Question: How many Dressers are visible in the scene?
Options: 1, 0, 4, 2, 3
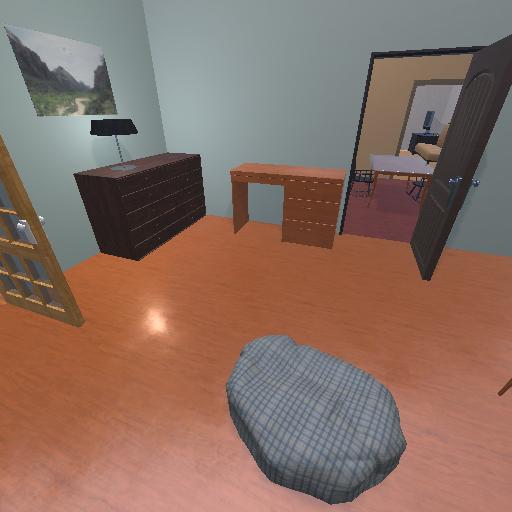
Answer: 1